Interaction volume radius: 5 \u00c5
Interaction volume height: 10 \u00c5
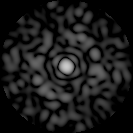
Disorder parameter: 0.8612